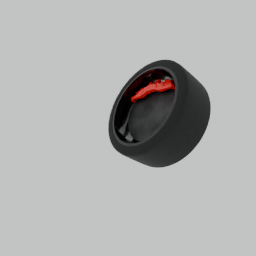
Label: mechanical